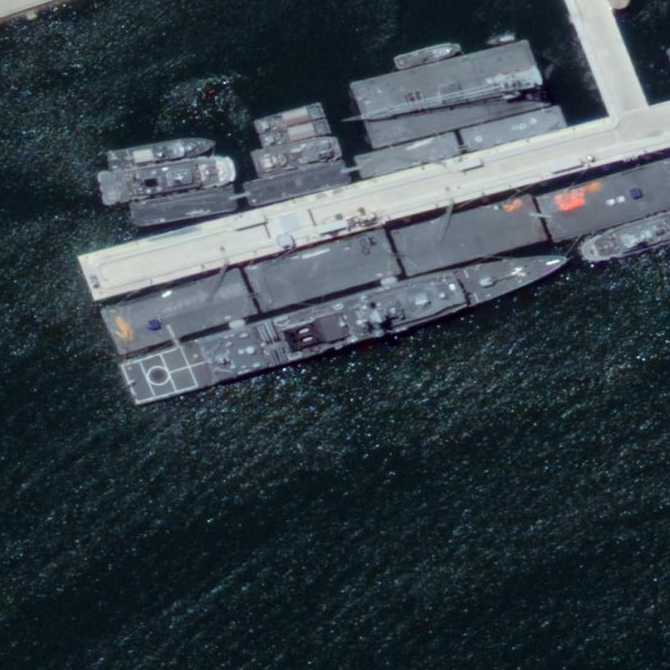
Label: cruiser